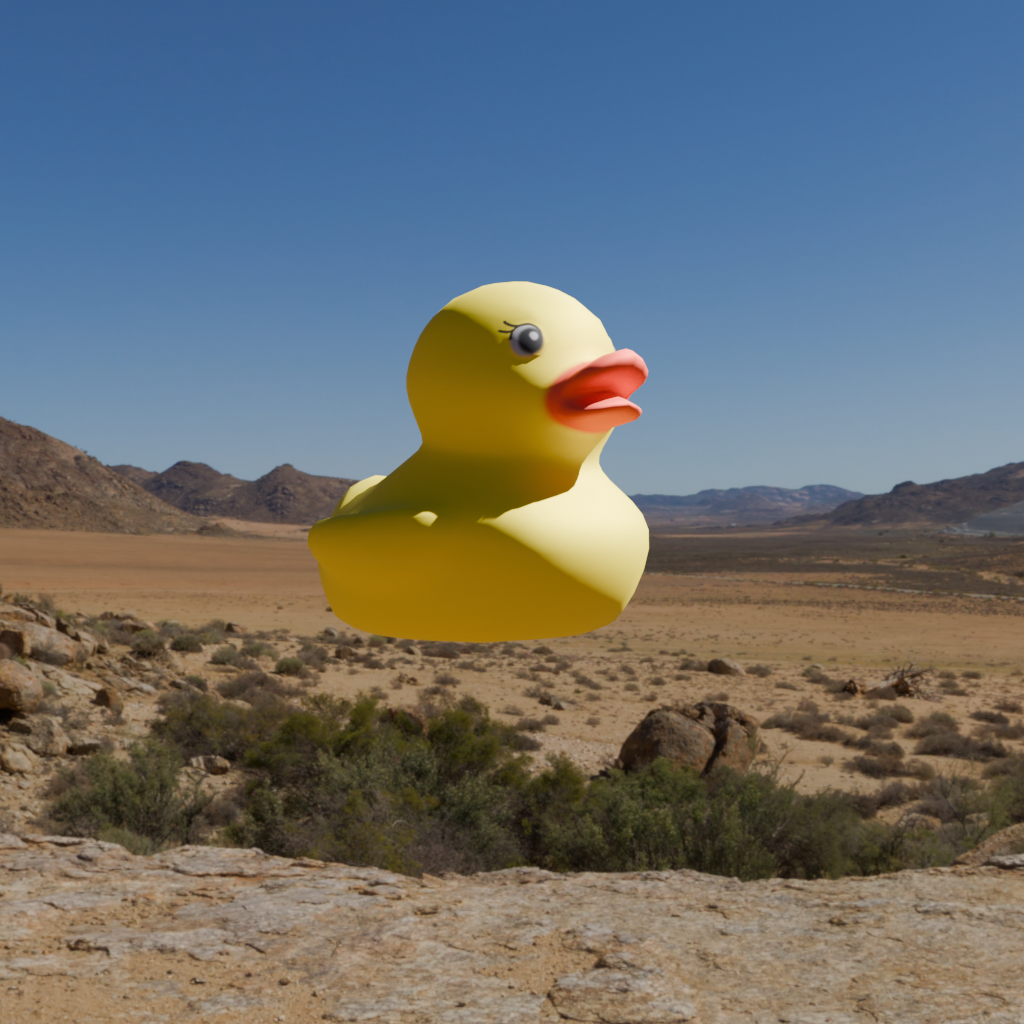
an image of a yellow rubber duck seen from <front_right> in a sunny desert landscape with a clear sky.